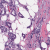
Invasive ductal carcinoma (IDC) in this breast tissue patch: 1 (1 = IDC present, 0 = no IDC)